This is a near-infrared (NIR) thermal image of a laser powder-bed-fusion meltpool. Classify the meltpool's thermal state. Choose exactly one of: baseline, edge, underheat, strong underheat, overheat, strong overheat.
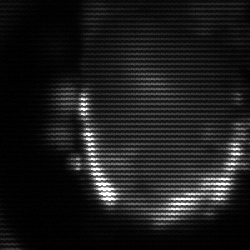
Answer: baseline